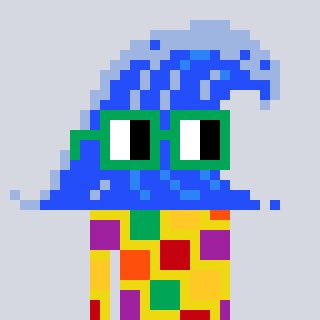
a pixel art character with square green glasses, a wave-shaped head and a yellow-colored body on a cool background